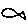
Label: fish